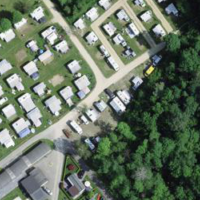
EUNIS habitat code: 53
Species observed at this site:
Cuculus canorus
Oriolus oriolus
Campanula glomerata